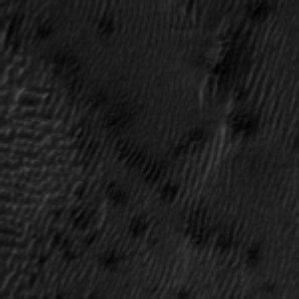
Label: frost